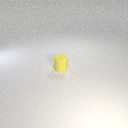
small yellow rubber cylinder